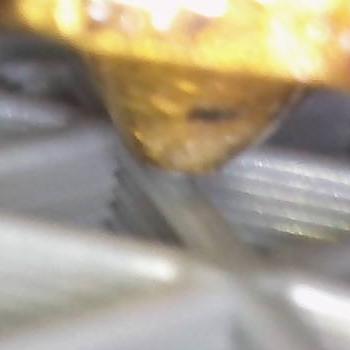
Flow rate: 100%